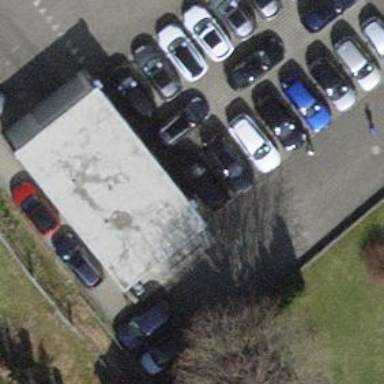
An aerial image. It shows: Building serving as car wash facility.